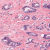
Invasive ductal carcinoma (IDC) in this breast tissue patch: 1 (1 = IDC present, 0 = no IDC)